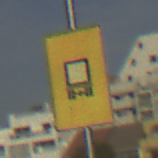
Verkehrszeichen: KennzeichnungspflichtigeFahrzeugeGefaehrlicheGueterOhnePfeilsymbol
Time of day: MorningAfternoon
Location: Outdoor (Suburban)
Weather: PartlyCloudy
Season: NotSpecified
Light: Natural